Question: I have a private struct (actually more than one, I simplified a bit for this example) which I have a public function on, that satisfies a public interface.
This struct is created via a factory method (NewX-style):
'''
package godocprivate
type PublicInterface interface {
PublicFunction()
}
type privatestruct struct {
}
func NewPublic() *privatestruct {
ps := &privatestruct{}
return ps
}
// PublicFunction does something to be documented
func (self *privatestruct) PublicFunction() {
}
'''
I make the factory method , because there are other interfaces to be satisfied by the returned value, in my project.
I do want to document PublicFunction() via godoc, but because it is on a private struct, it does not show up:

Is there any way, trick, workaround, etc. to make privatestruct.PublicFunction() visible in Godoc?
My actual use case is even more severe: I do have more than one private struct. All of them satisfy PublicInterface, but the inner workings of their respective PublicFunction-implementations differ, hence could their documentations need to be different, too...
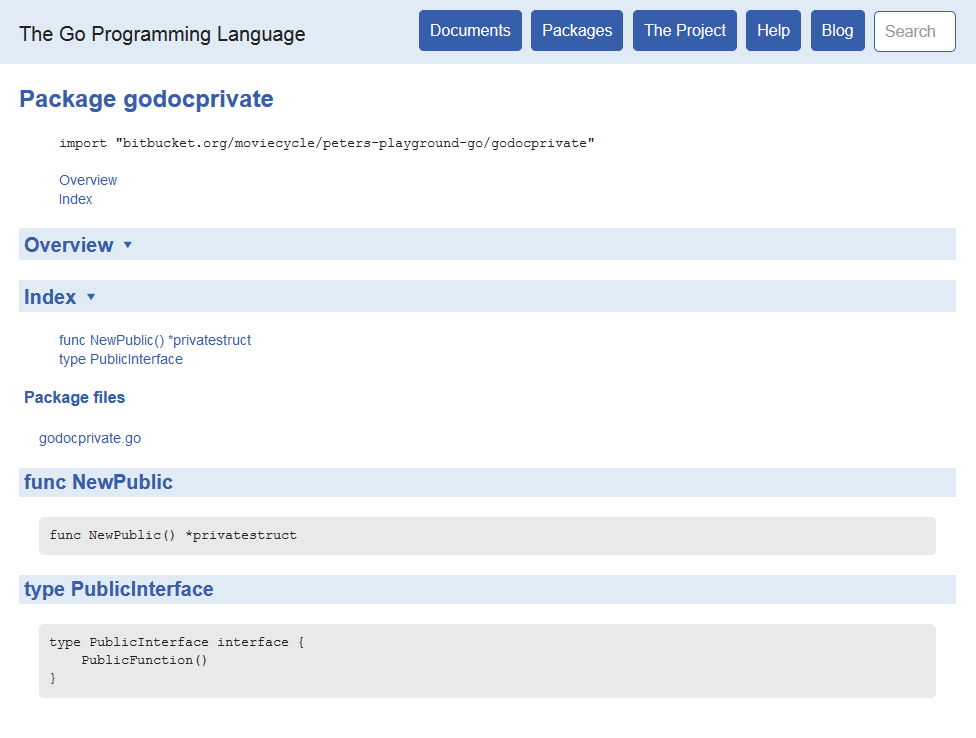
Answer: 'PublicFunction' uses 'PublicStruct' whose private fields will be private with private documentation. For example,
'''
package godocprivate
type PublicInterface interface {
PublicFunction()
}
type privatestruct struct {
}
// PublicStruct is something to be documented except for private fields
type PublicStruct struct {
privatestruct
}
func NewPublic() *PublicStruct {
ps := &PublicStruct{}
return ps
}
// PublicFunction does something to be documented
func (p *PublicStruct) PublicFunction() {
}
'''
When 'PublicStruct' is created it initially has zero values for each field. If that's not enough, introduce a factory boolean. For example,
'''
package godocprivate
type PublicInterface interface {
PublicFunction()
}
type privatestruct struct {
}
// PublicStruct is something to be documented except for private fields
type PublicStruct struct {
factory bool
privatestruct
}
func NewPublic() *PublicStruct {
ps := &PublicStruct{factory: true}
return ps
}
// PublicFunction does something to be documented
func (p *PublicStruct) PublicFunction() {
if !p.factory {
panic("Use NewPublic")
}
}
'''